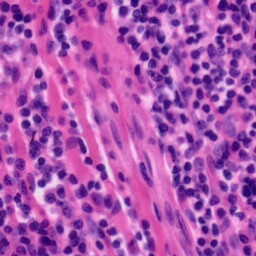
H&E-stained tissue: Tonsil